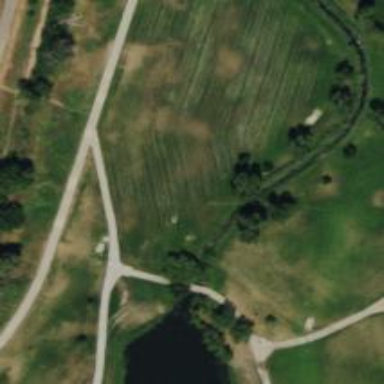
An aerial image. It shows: Disc golf hole as part of disc golf sport activity.